Question: How many ricochets will a ball launched from (1.0, 1.0) at 80° need to hit the target at (9.0, 9.0)? The ball reflects perfectly off the arena walls and mirror-obstacles.
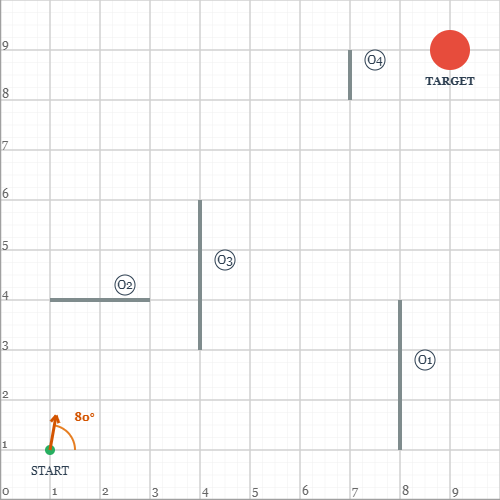
Answer: 6